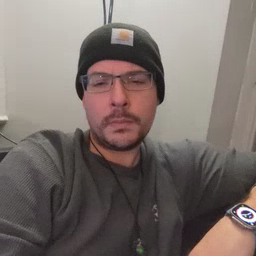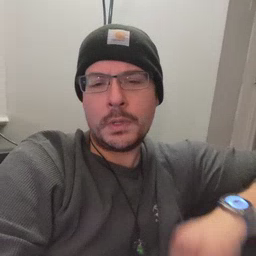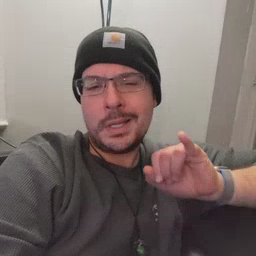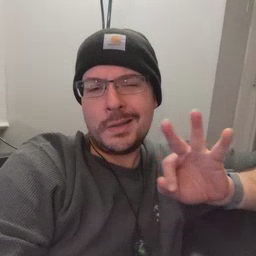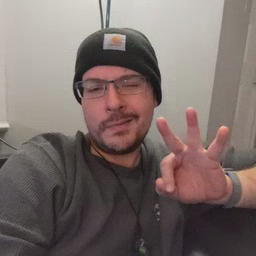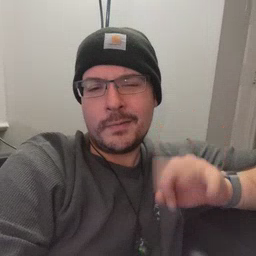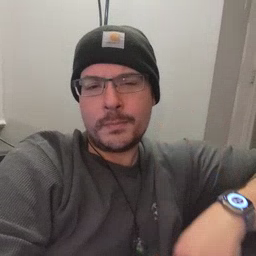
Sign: if